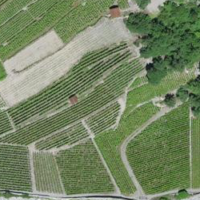
EUNIS habitat code: 40
Species observed at this site:
Coccinella septempunctata